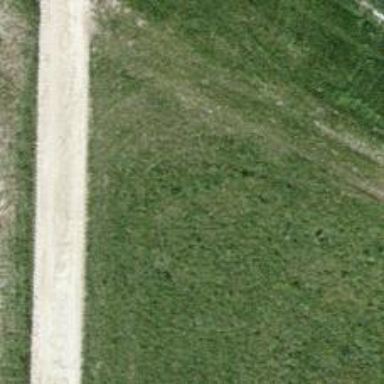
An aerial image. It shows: Path covered in grass.